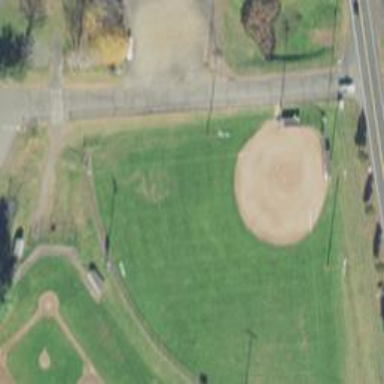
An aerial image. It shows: Baseball pitch for leisure and sports activities.